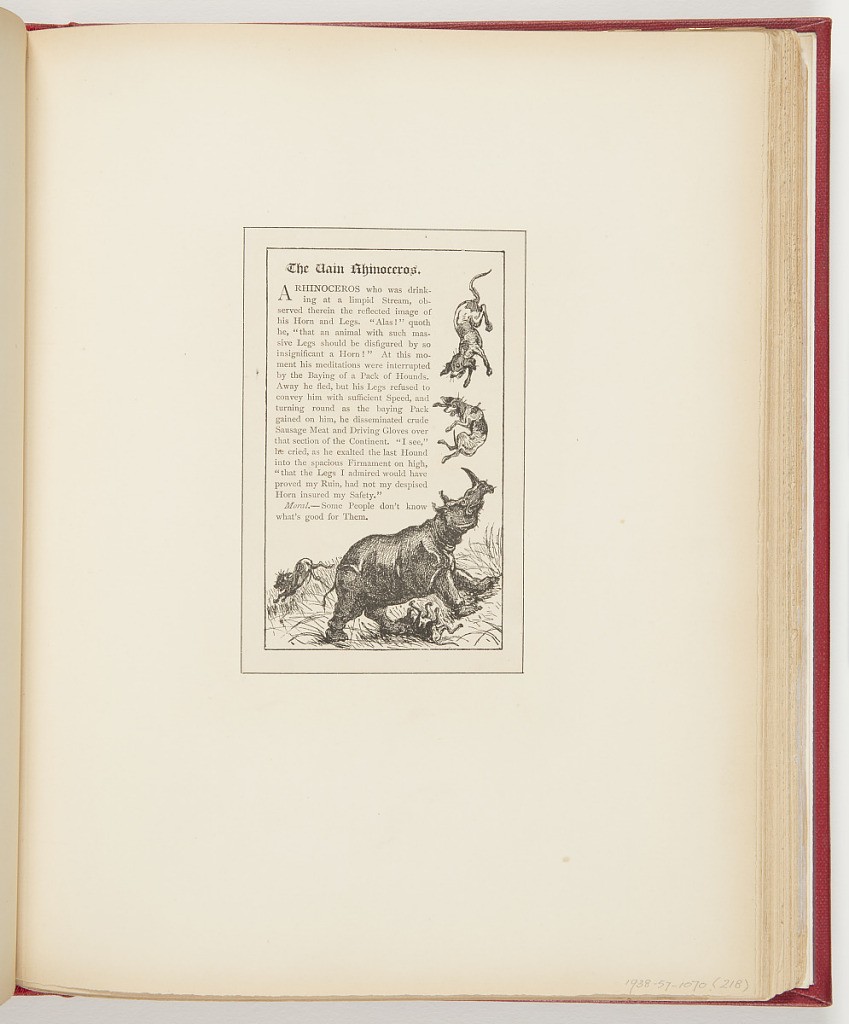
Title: The Vain Rhinoceros
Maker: Frederick Stuart Church, American, 1842–1924
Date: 1878
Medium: Printed in black ink on paper
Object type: Ephemera
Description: Upper left, short story on rhinoceros. Lower right, profile of rhinoceros, looking up at two dogs; right, two scared dogs in the air. Lower right, dog running away from rhinoceros.